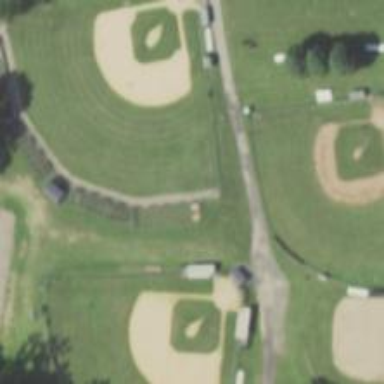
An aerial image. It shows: Baseball pitch for leisure land.